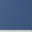
Piece: xx